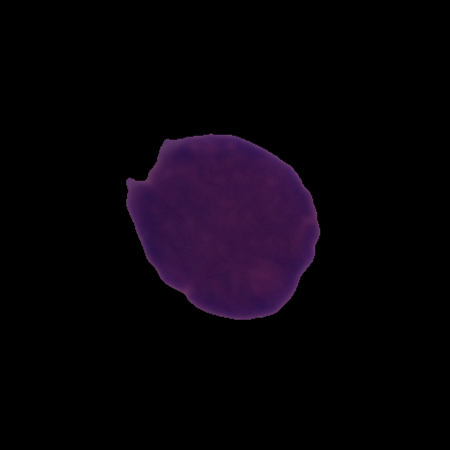
Label: cancer